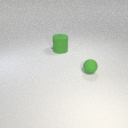
large green rubber cylinder behind small green rubber sphere